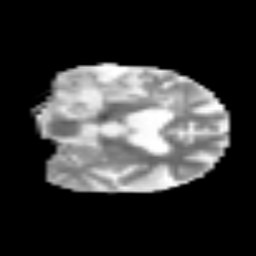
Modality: MD
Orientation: coronal
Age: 67
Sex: male
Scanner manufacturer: siemens
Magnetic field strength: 3 T
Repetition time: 3.2 s
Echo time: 0.081 s